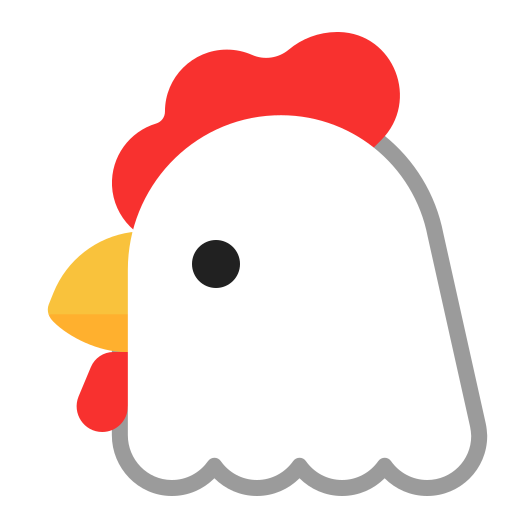
chicken flat